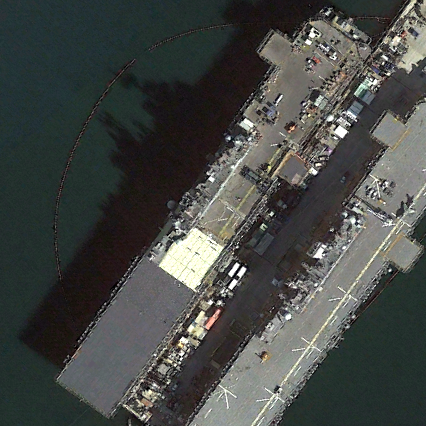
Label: assault